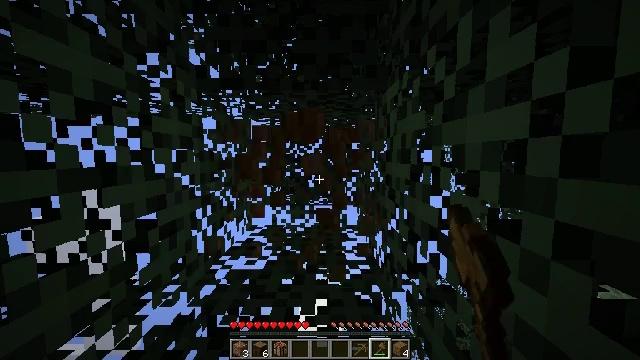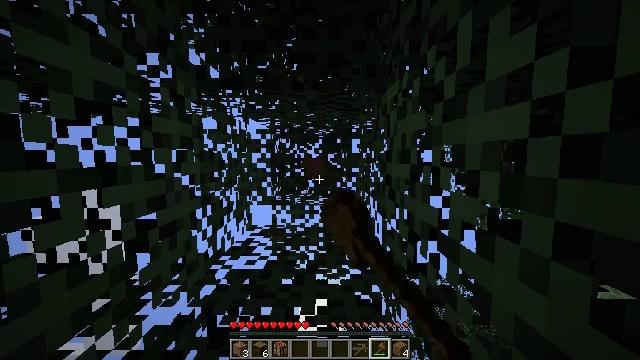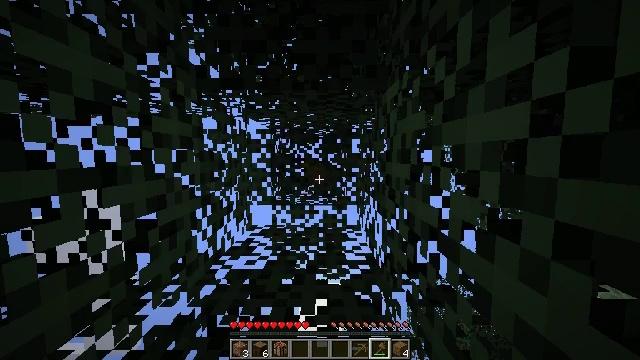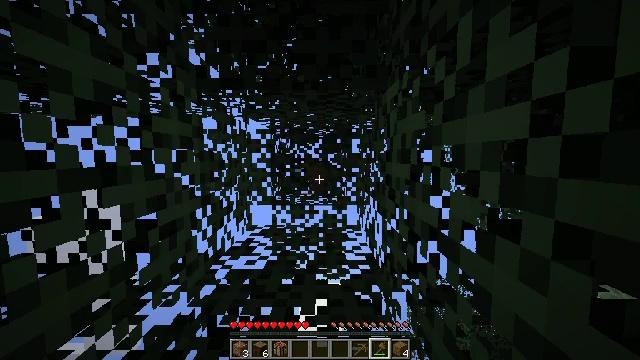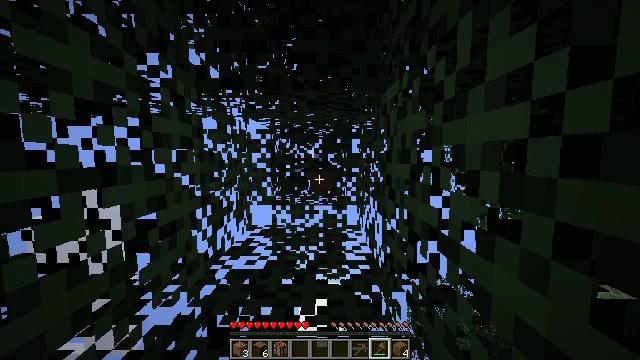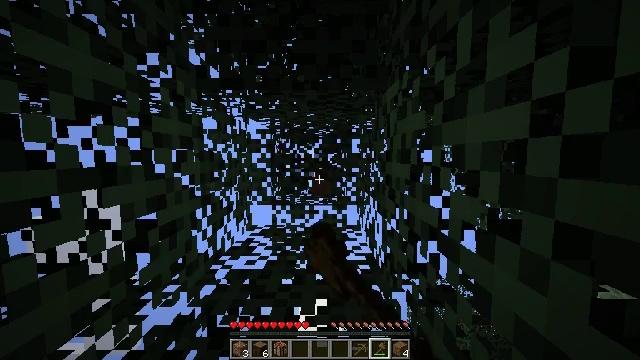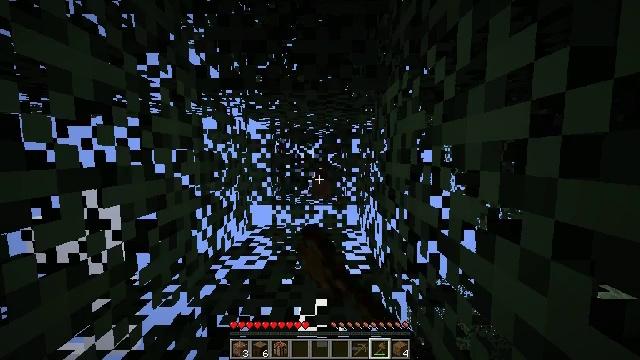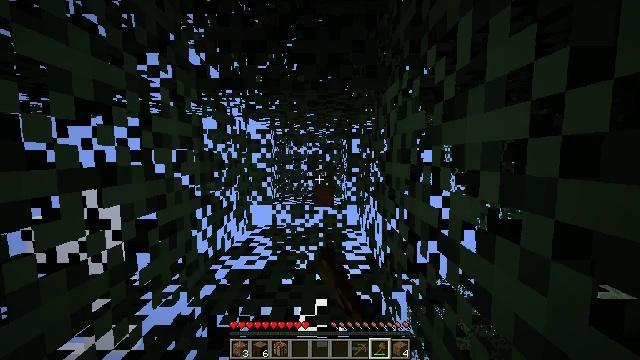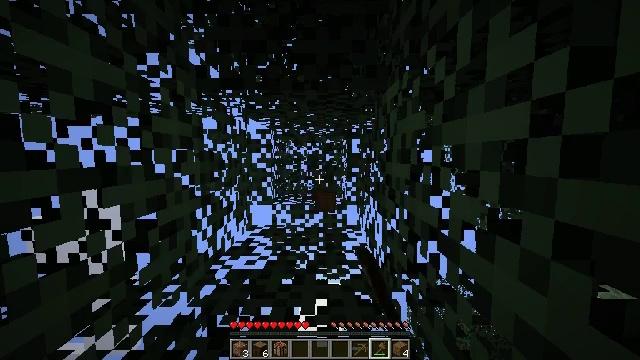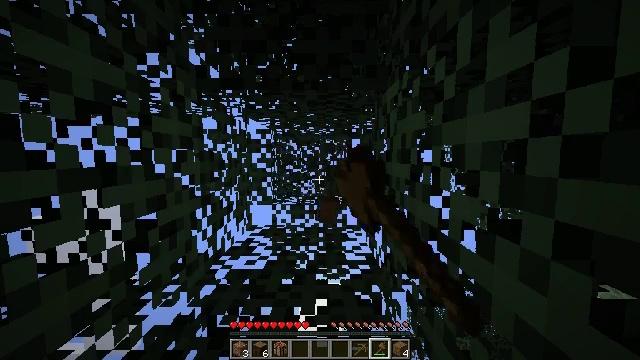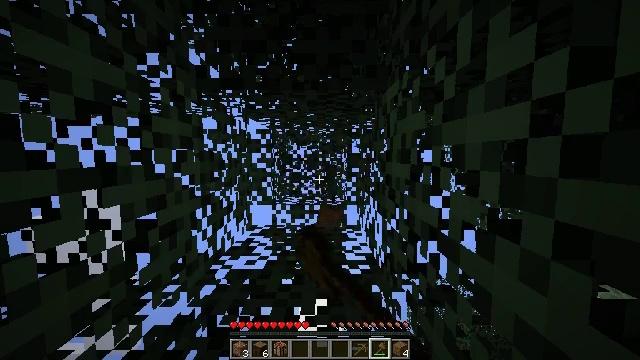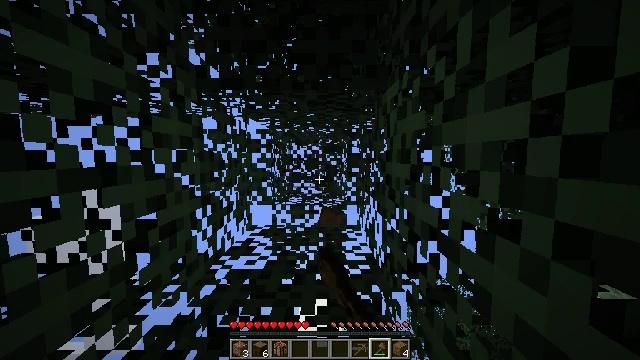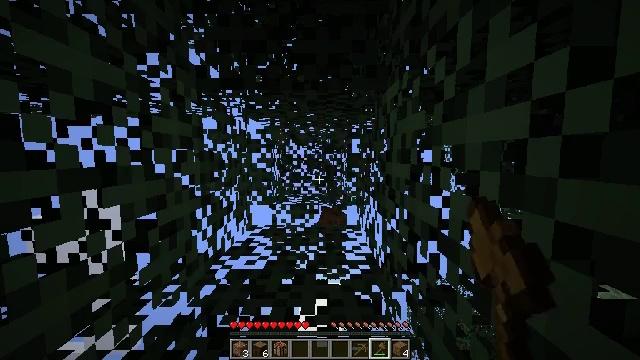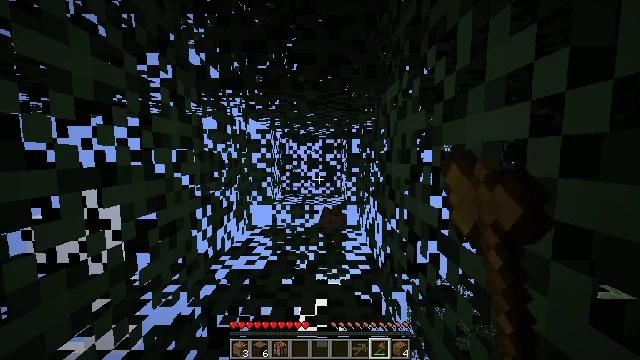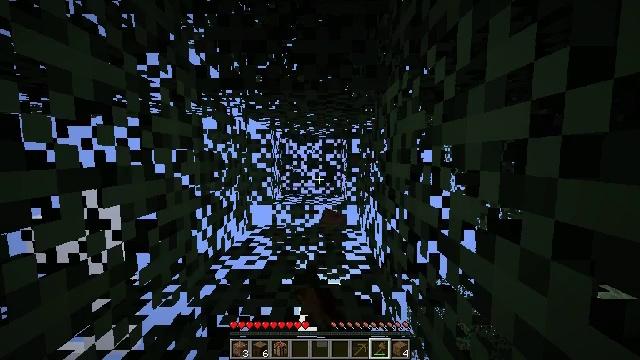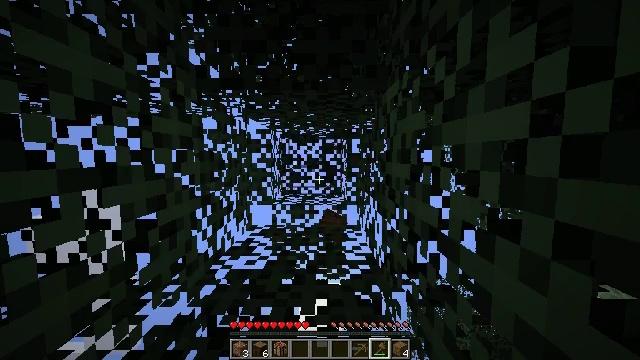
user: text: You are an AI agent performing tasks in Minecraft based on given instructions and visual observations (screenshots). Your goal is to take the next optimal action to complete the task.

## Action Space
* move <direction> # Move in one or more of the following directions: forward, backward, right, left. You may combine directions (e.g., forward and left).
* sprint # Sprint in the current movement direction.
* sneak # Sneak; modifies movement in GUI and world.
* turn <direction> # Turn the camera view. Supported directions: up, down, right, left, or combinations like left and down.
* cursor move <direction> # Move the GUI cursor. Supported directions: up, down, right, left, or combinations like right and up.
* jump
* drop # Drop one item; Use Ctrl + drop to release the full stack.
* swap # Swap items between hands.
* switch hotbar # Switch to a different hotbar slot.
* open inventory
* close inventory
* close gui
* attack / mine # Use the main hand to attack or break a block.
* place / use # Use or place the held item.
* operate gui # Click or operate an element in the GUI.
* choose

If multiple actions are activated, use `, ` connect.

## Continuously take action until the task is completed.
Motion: motion action
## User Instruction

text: Break the spruce leaves to clear the area.
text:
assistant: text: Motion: attack / mine
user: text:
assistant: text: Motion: attack / mine
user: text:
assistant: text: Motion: attack / mine
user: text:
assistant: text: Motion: attack / mine
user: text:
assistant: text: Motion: attack / mine
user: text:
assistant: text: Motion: attack / mine
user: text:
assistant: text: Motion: attack / mine
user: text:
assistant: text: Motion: attack / mine
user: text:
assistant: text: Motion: attack / mine
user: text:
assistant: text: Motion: attack / mine
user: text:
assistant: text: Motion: attack / mine
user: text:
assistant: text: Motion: attack / mine
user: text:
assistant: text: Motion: attack / mine
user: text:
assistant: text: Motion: attack / mine
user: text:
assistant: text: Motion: attack / mine
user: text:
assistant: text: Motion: attack / mine
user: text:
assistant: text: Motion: attack / mine
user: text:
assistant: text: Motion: no_op
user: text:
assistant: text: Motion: turn right and down
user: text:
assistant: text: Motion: turn right and down
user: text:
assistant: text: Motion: turn right and down
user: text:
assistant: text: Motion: turn right and down
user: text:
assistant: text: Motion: turn down
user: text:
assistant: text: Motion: no_op
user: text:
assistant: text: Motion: no_op
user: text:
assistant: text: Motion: no_op
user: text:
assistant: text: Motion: turn right
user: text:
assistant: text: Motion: turn right and down
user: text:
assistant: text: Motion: turn right and down
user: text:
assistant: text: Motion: turn right and down